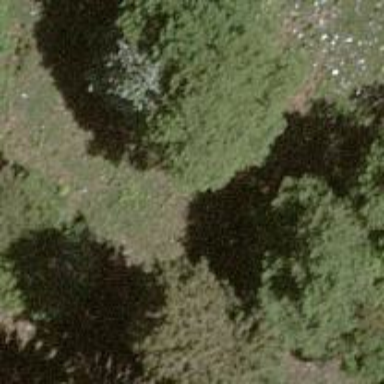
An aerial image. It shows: Beautiful tree in nature.